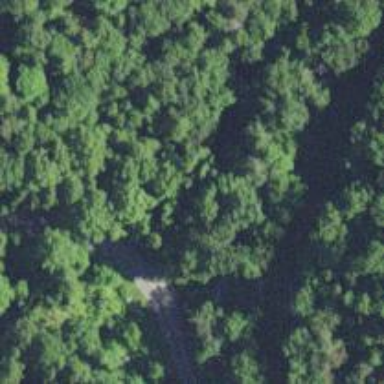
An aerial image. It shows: Unclassified road.